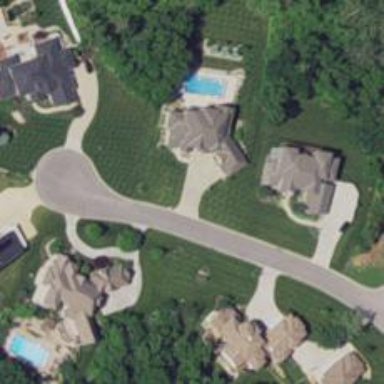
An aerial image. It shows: Driveway.